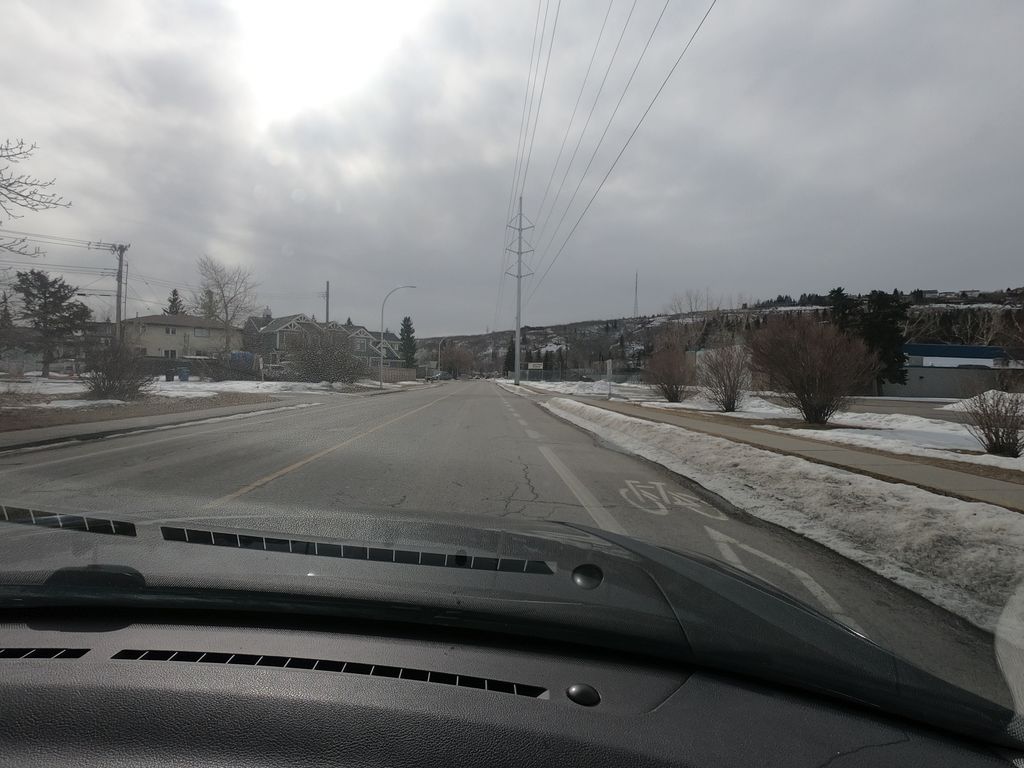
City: calgary